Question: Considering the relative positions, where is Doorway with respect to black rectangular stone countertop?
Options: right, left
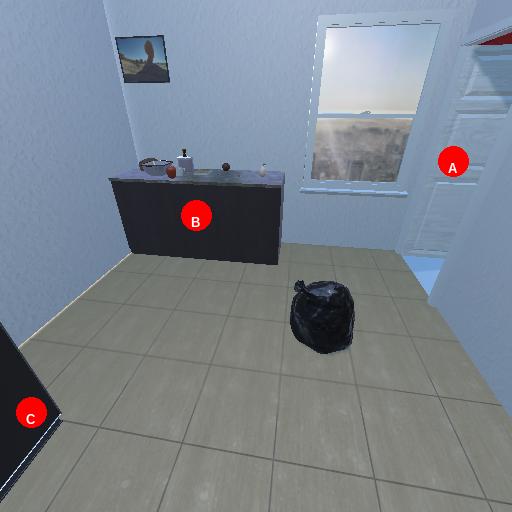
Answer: right